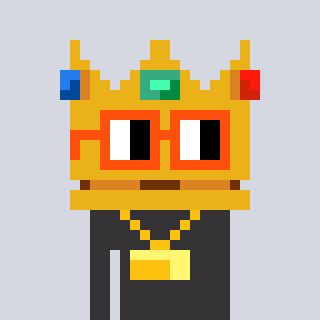
a pixel art character with square orange glasses, a crown-shaped head and a grayscale-colored body on a cool background